Question: Edit** This question was about other problem i already solved. But now i'm with this new problem.
I'm trying to move the tabletools button outside the table, inside a custom div.
I already did it with the following code:
'''
<div class="table-wrap">
<div class="show-export"></div>
<table id="" class="tab-display tab-search export">
<thead> ...
</thead>
<tbody> ...
</tbody>
</table>
</div>
$('.tab-display').DataTable({
dom: '<"bottom"i>rt<"bottom"lp>T<"clear">',
fnInitComplete: function ( oSettings ) {
var otb = $(".DTTT_container")
$(".show-export").append(otb);
}
});
'''
But what happen is, the buttons are getting duplicated because i have multiple tables in one page.
If i only have a single table, it works fine, but not with multiple tables.
img with the problem:
Also, if i give the following jquery code to show/hide the div, the buttons doesn't work.
'''
$(".show-export").hide();
$(".bt-export").change(function(tablef) {
var toShow = this.checked;
$(this).closest(".wrap-export").find(".show-export")<URL>;
});
'''
I know it's something to do with the fnResizeButtons.
But i only found solutions to use with tabs instead of hide/show jquery functions.
Can anyone help me?
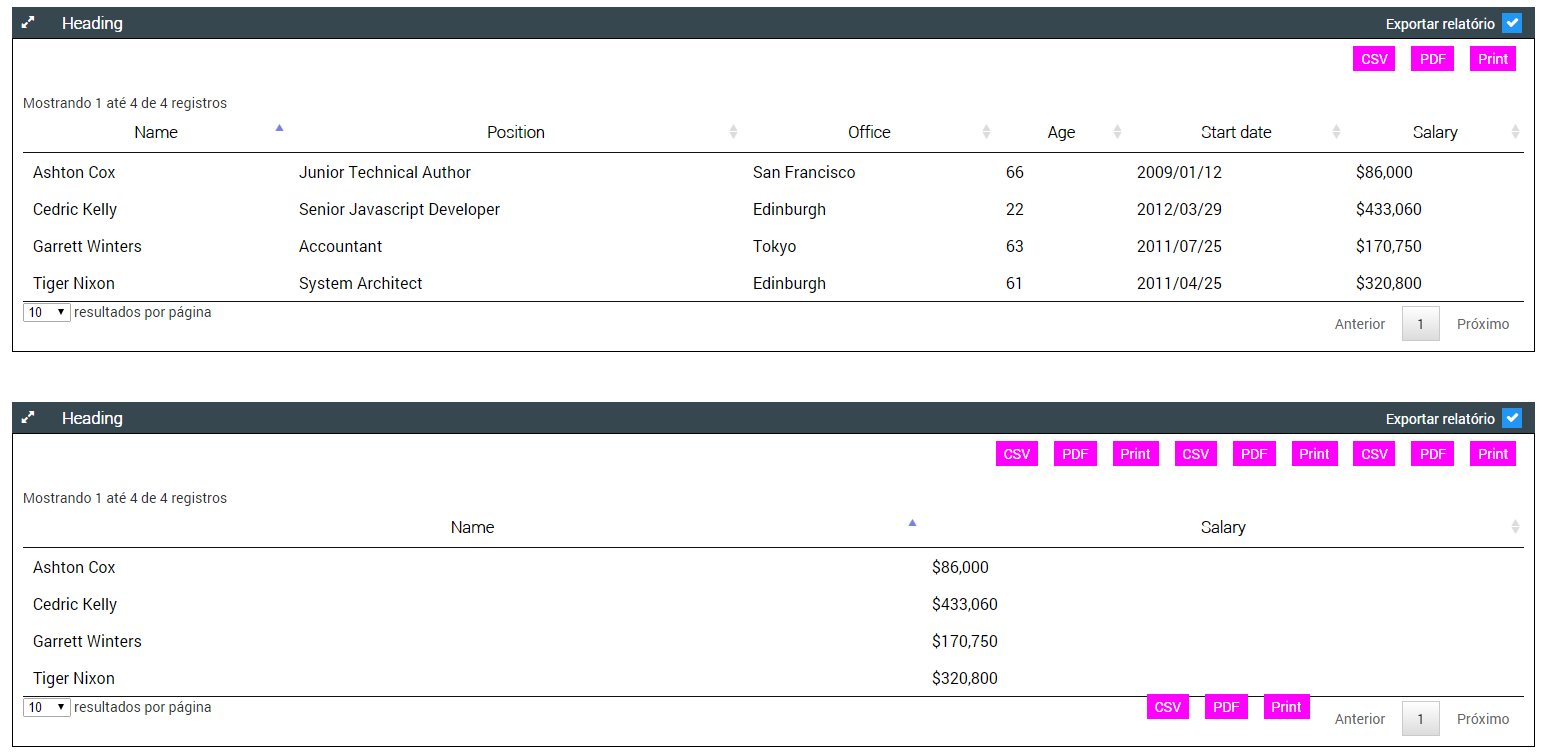
Answer: I had the same issue so I settled for toggling the position of the buttons rather than showing and hiding.
Please note I am using DataTables 1.9.4.
'''
// export controls
$(document).on('click', '.dt-controls', function() {
$(this).siblings('.dataTables_wrapper').children('.DTTT_container').toggleClass('onscreen', 500);
});
'''
'''
div.DTTT_container.onscreen {
left: 0;
}
div.DTTT_container {
position: relative;
float: right;
margin-bottom: 1em;
width: 100%;
left: 500px;
height: 0;
top: -39px;
}
'''
Simply adjust the values to your liking.
For the duplicate buttons, do all tables have the 'tab-display' class?
According to <URL>, you need to use separate identifiers for multiple instances of table tools to work.
'''
$("#table1").dataTable({
"bJQueryUI": true,
"sDom": '<"H"Tfr>t<"F"ip>'
});
$(" #table2").dataTable({
"bJQueryUI": true,
"sDom": '<"H"Tfr>t<"F"ip>'
});
$("#table3").dataTable({
"bJQueryUI": true,
"sDom": '<"H"Tfr>t<"F"ip>'
});
'''
So for your workaround you should only have these:
'''
$('#table1').DataTable({
dom: '<"bottom"i>rt<"bottom"lp>T<"clear">',
fnInitComplete: function ( oSettings ) {
var otb = $(".DTTT_container")
$(".show-export").append(otb);
}
});
$('#table2').DataTable({
dom: '<"bottom"i>rt<"bottom"lp>T<"clear">',
fnInitComplete: function ( oSettings ) {
var otb = $(".DTTT_container")
$(".show-export").append(otb);
}
});
$('#table3').DataTable({
dom: '<"bottom"i>rt<"bottom"lp>T<"clear">',
fnInitComplete: function ( oSettings ) {
var otb = $(".DTTT_container")
$(".show-export").append(otb);
}
});
'''